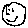
Label: smiley face